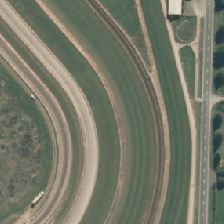
Land cover: urban_parkland